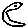
Label: moon